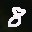
Label: 8